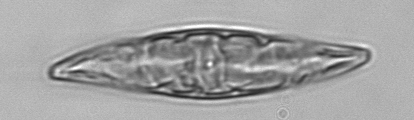
Label: Pleurosigma